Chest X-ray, AP view. Patient: 62 years old, sex F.
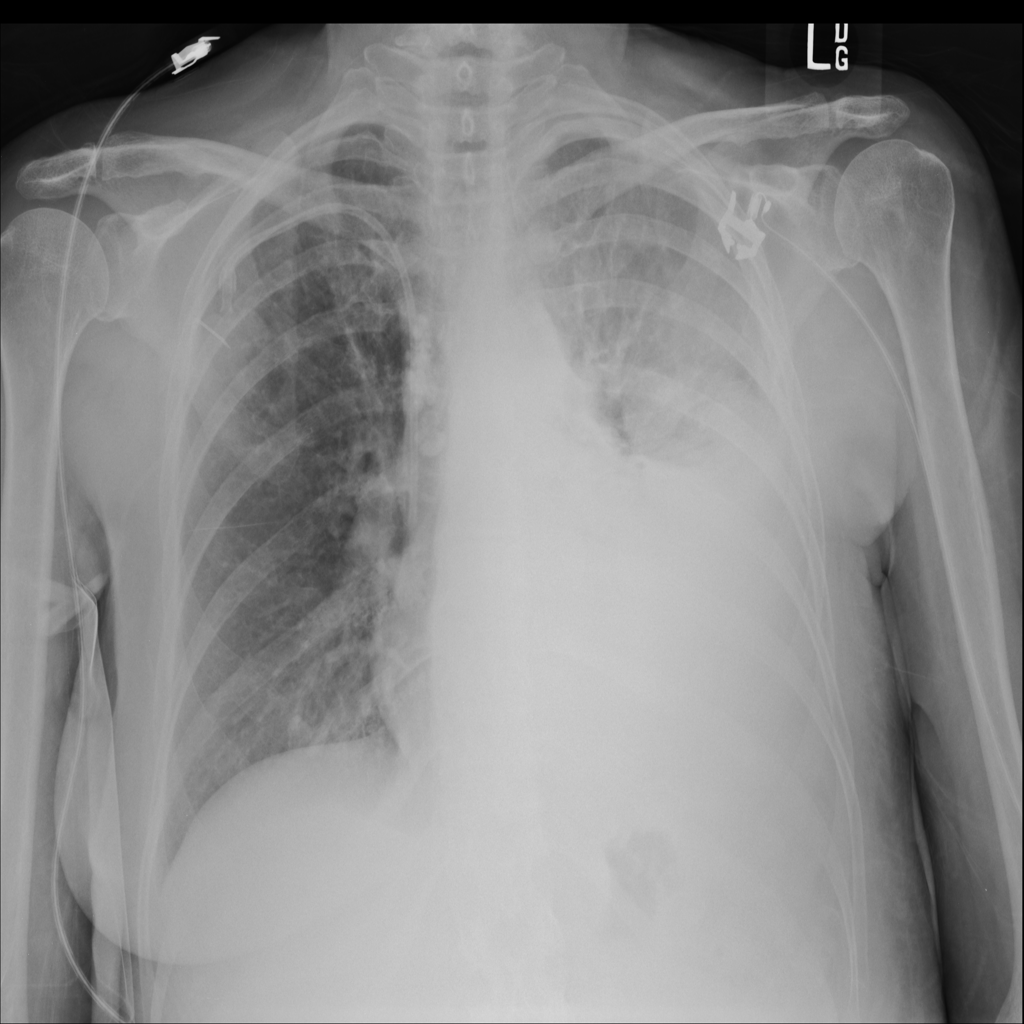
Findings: Effusion